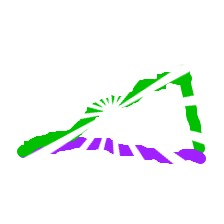
Shape: triangle